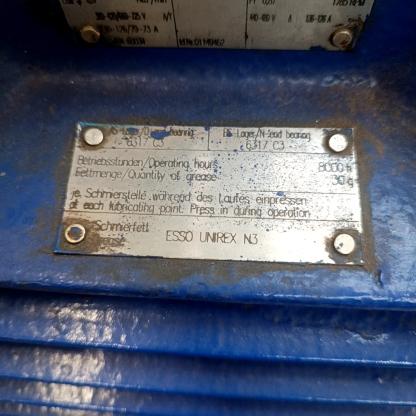
Klasa: tabliczka-znamionowa